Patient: sex F, age 65
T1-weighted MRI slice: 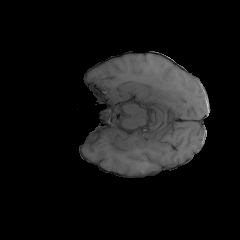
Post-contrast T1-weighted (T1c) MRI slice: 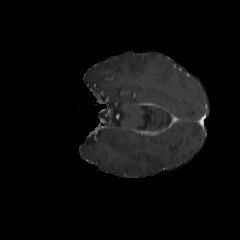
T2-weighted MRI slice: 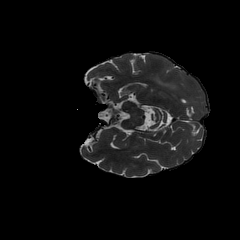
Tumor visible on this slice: yes
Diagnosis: Glioblastoma, IDH-wildtype
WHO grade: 4